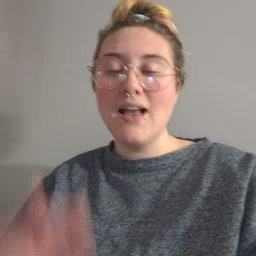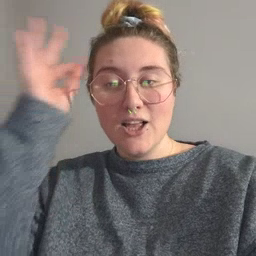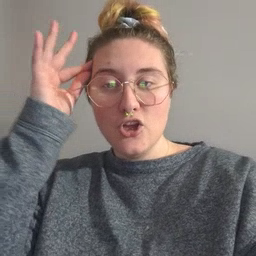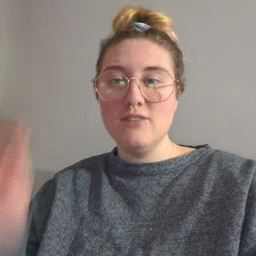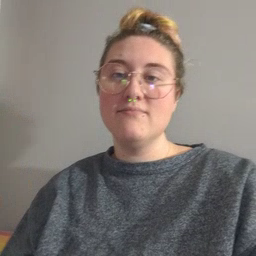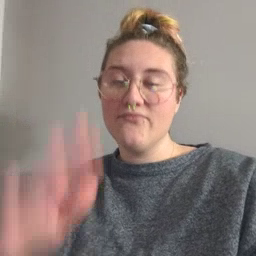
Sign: hair